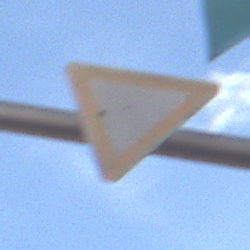
Verkehrszeichen: VorfahrtGewaehren
Umgebung: Outdoor, Special
Tageszeit: MorningAfternoon
Wetter: PartlyCloudy
Licht: Natural
Jahreszeit: NotSpecified
Kontrast: HighContrast